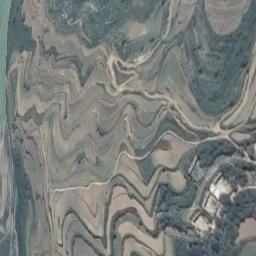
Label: terrace